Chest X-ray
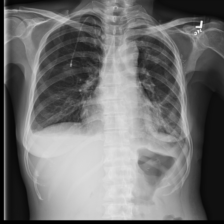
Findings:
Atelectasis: negative
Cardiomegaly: negative
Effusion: positive
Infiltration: positive
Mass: negative
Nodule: negative
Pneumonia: negative
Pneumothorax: positive
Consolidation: negative
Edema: negative
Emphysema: negative
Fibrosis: negative
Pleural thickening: negative
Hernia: negative